Question: when i set the value in nsmutabledictionary then given error show in image below....

here my code for setvalue in nsmutabledictionary
'''
NSMutableArray *countArray=[[NSMutableArray alloc] init];
for (int i=0;i<artistName.count;i++)
{
int count=0;
NSMutableDictionary *dir1=[artistName objectAtIndex:i];
NSString *artist1=[dir1 objectForKey:@"SONG_ARTIST"];
for (int j=0;j<CurrentPlayingSong.count;j++)
{
NSDictionary *dir2=[CurrentPlayingSong objectAtIndex:j];
NSString *artist2=[dir2 objectForKey:@"SONG_ARTIST"];
if ([artist2 isEqualToString:artist1])
{
count++;
}
}
NSString *Size=[[NSString alloc] initWithFormat:@"%d",count];
[dir1 setObject:Size forKey:@"SIZE"];
[countArray addObject:dir1];
}
return countArray;
'''
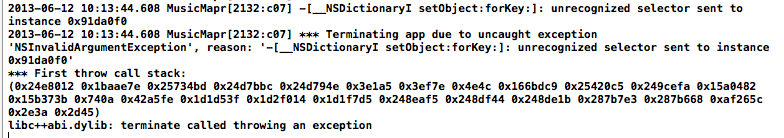
Answer: this 'NSMutableDictionary *dir1=[artistName objectAtIndex:i];' returns a NSDictionary object which turns your dir1 to the same type.
best way is to do something like this:
'''
NSMutableDictionary *dir1=[NSMutableDictionary dictionaryWithDictionary:[artistName objectAtIndex:i]];
'''
or
'''
NSMutableDictionary *dir1 = [artistName[i] mutableCopy];
'''
This will ensure that dir1 will always be NSMutableDictionary.
hope this helps